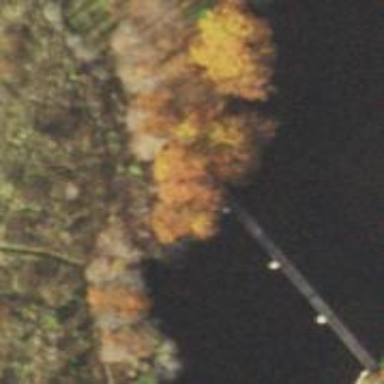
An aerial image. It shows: Bridge supported by abutments.